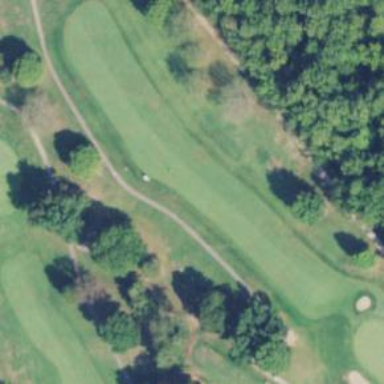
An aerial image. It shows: Golf hole.